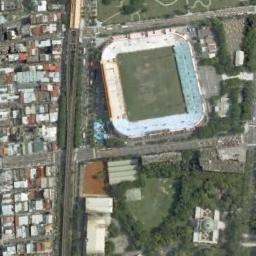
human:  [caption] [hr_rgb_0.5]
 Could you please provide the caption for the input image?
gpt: Many buildings are next to the stadium .

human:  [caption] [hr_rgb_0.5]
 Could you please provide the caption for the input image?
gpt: The stadium is on the grass next to some buildings and trees .

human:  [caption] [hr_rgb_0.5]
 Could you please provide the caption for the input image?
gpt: The square stadium is next to the lawn and there is a road to the residential area .

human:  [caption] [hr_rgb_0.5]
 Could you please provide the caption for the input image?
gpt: The stadium looks like an oval and is surrounded by a blue roof .

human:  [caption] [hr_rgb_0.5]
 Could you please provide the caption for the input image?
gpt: There are many buildings beside the stadium .